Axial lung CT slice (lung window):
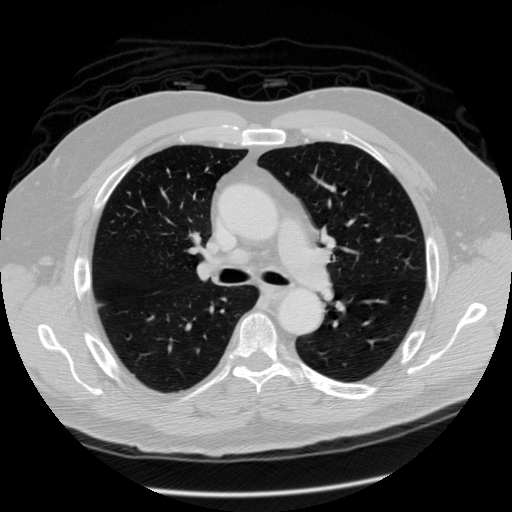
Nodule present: no